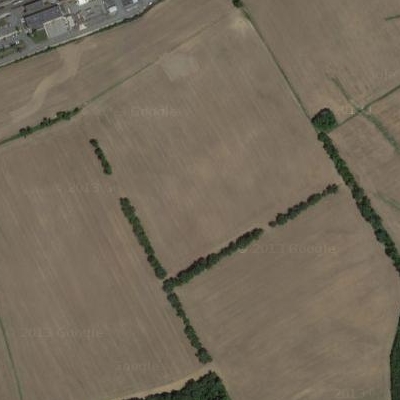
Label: bField